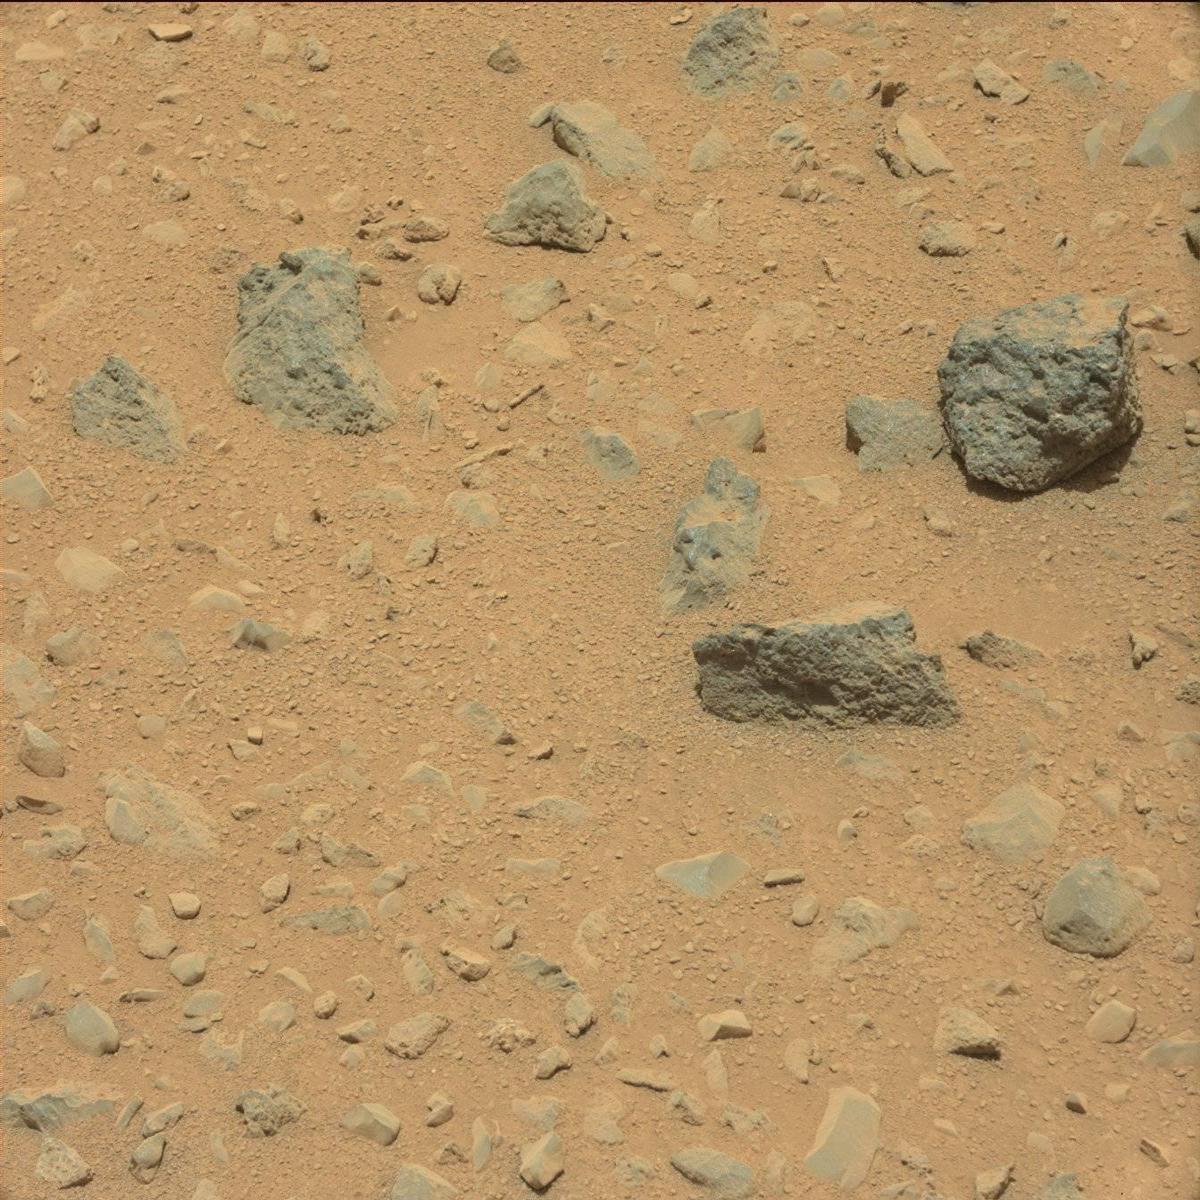
Terrain classes present: Bedrock, Rock, Sand / Soil